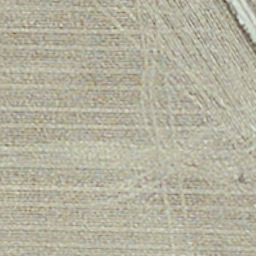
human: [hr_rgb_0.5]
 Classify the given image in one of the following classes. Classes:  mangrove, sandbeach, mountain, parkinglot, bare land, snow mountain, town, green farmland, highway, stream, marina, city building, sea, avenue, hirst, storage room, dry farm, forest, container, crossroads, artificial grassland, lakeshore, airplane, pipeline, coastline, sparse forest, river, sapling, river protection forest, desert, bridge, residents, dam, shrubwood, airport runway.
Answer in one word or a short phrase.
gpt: dry farm